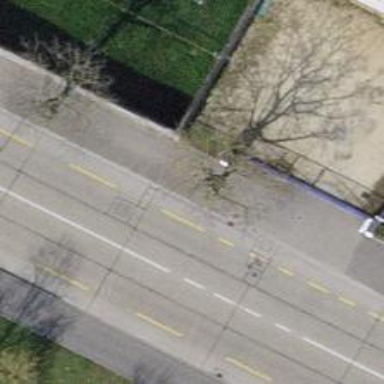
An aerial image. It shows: Avenue lined with broadleaved deciduous trees.